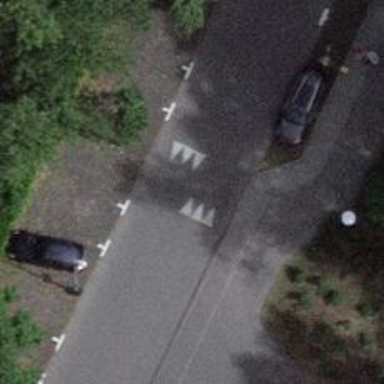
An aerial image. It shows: Asphalt road with traffic bump for traffic calming.